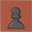
Piece: bP